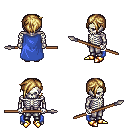
a pixel art fantasy rpg character, male body template, skeleton, blue cape, metal pants, blonde pixie cut hairstyle, gold boots, spear, four views (front, back, left, right), 2x2 character sprite sheet, small pixel art, hard edges, no anti-aliasing